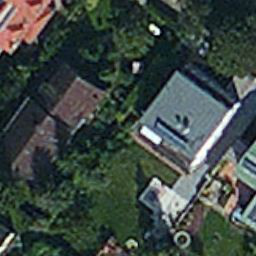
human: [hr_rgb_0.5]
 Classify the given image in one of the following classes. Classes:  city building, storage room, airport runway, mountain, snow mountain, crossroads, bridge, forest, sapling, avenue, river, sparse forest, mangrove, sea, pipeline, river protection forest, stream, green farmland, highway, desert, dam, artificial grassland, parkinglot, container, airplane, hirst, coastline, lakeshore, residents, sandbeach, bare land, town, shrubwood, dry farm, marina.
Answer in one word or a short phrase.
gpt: residents